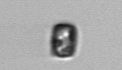
Label: Thalassiosira